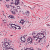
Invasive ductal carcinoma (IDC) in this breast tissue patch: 0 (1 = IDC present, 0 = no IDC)